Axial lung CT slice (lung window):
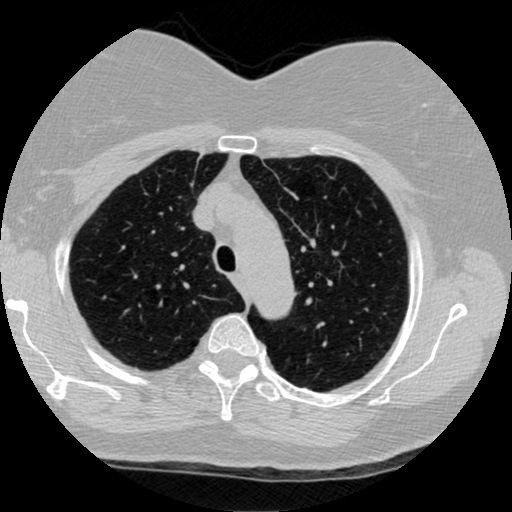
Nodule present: no